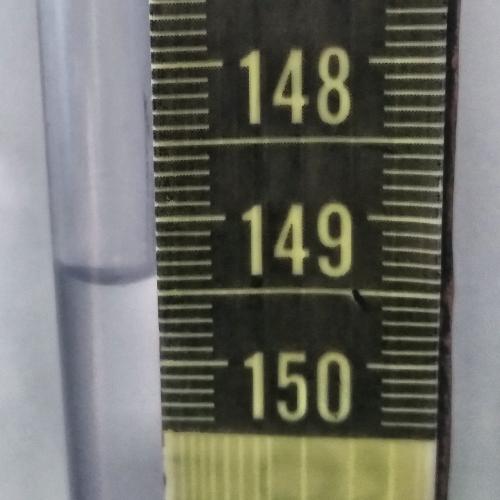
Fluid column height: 149.4 cm